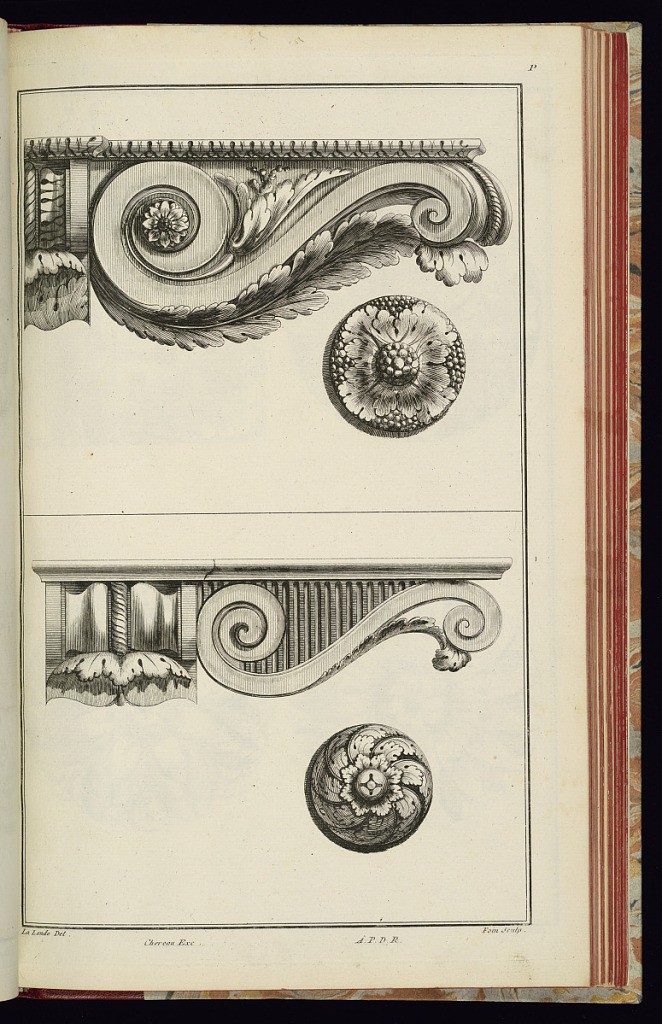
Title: Bracket and Rosette Designs
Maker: Richard de Lalonde, French, active 1780–96
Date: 1785-1788
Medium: Etching on off-white laid paper
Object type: Print
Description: The plate is divided to show two bracket and two rosette designs. At the top is the profile of a scroll bracket with acanthus leaf ornamentation down the front. The rosette has acanthus leaf and bead detailing. The profile of the bracket below, also of a scroll form, has fluting and ribbon twist ornamentation. its paired medallion has a spiraling acanthus leaf pattern. The plate is signed, but the numbering at the lower right is not apparent (in comparison with other versions of this album, it should be numbered 5).